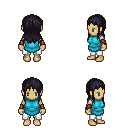
a pixel art fantasy rpg character, female body template, human, tanned skin, teal tunic, white pants, raven unkempt hairstyle, leather bracers, four views (front, back, left, right), 2x2 character sprite sheet, small pixel art, hard edges, no anti-aliasing